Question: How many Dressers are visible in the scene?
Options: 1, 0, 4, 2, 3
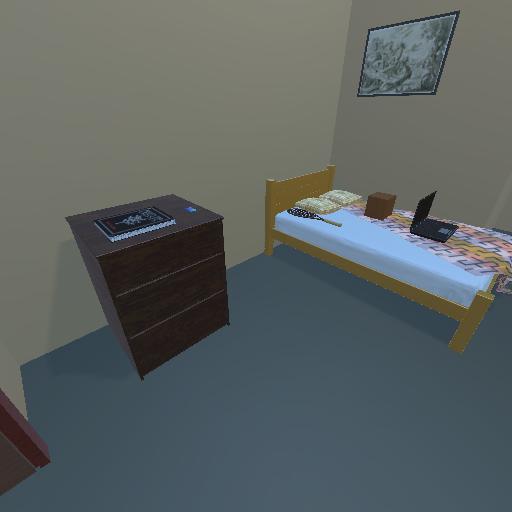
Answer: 1